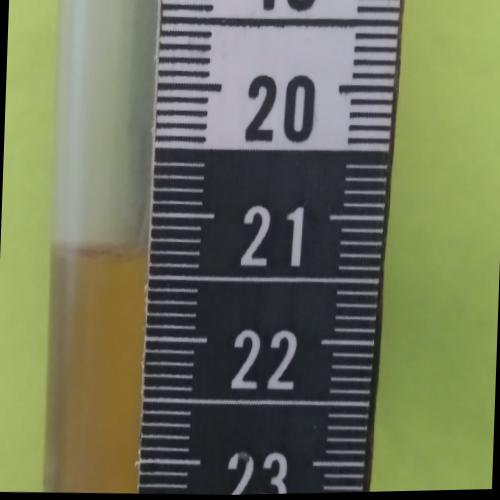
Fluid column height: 21.3 cm